Field crop: tomato
Growth stage: 1
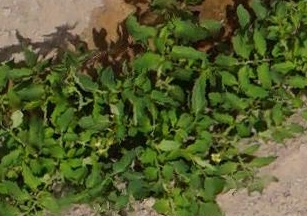
Species: tomato